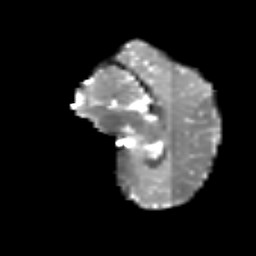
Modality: T2w
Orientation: sagittal
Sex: male
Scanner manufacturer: siemens
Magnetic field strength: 3 T
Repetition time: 5 s
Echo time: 0.0694 s